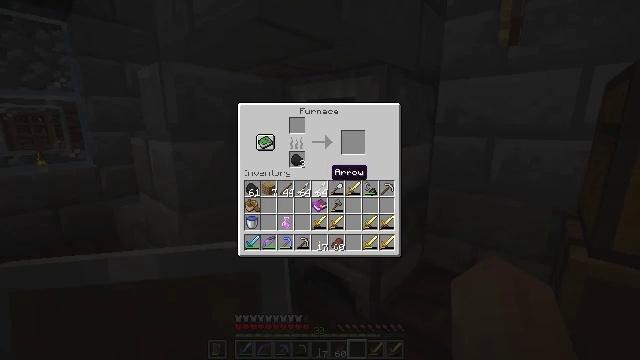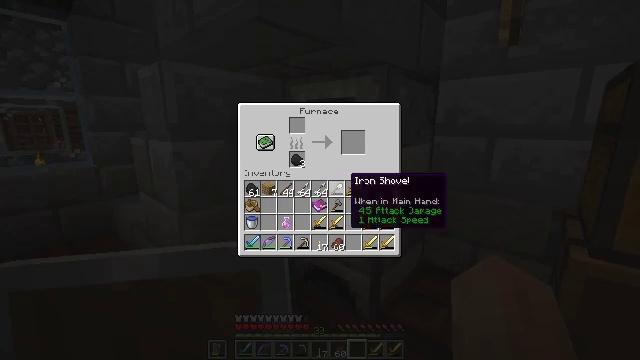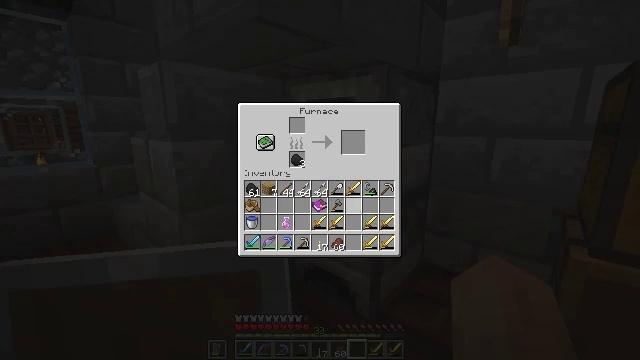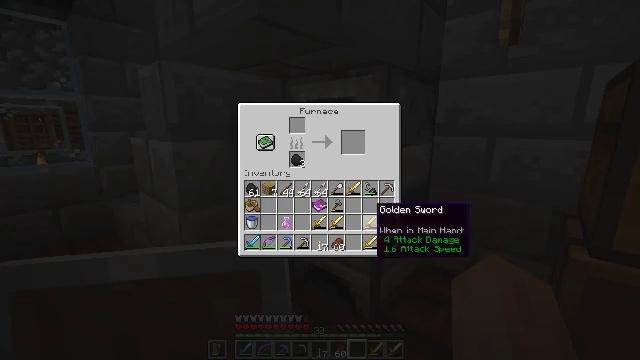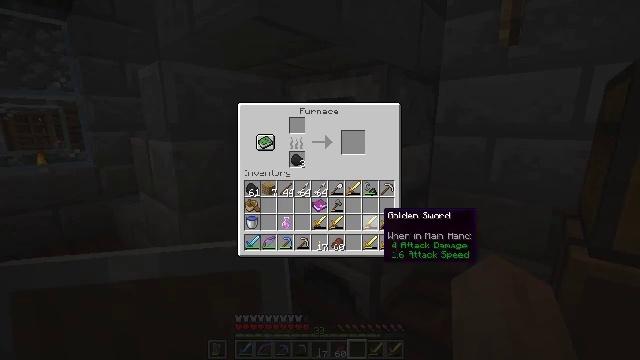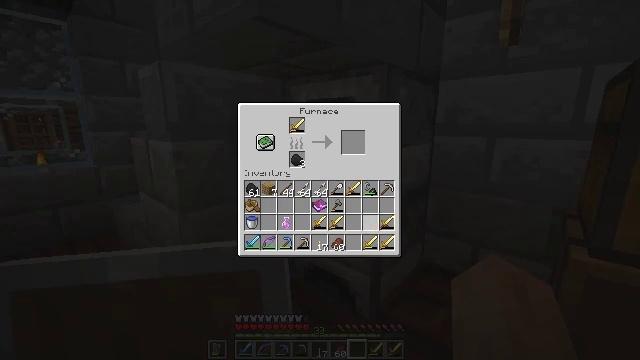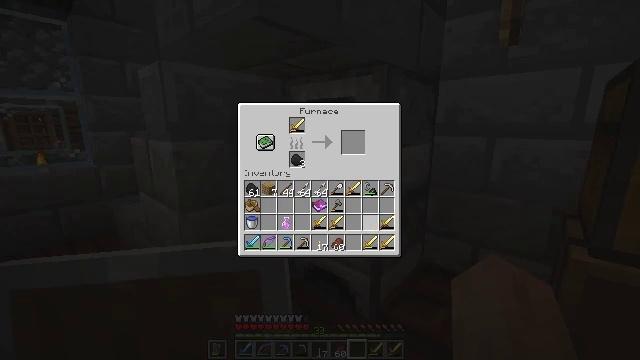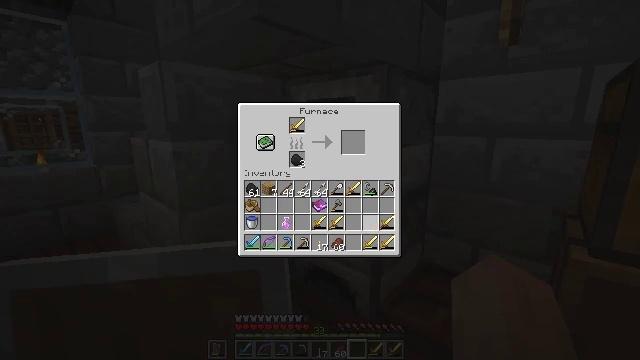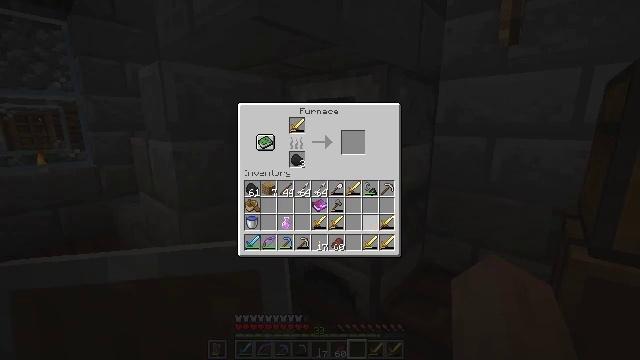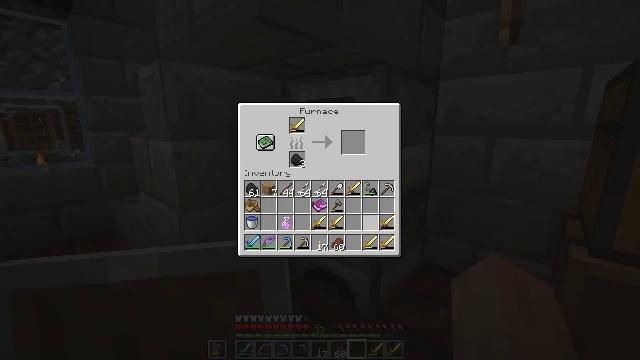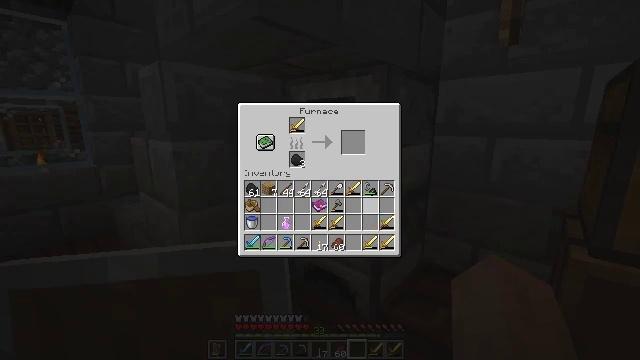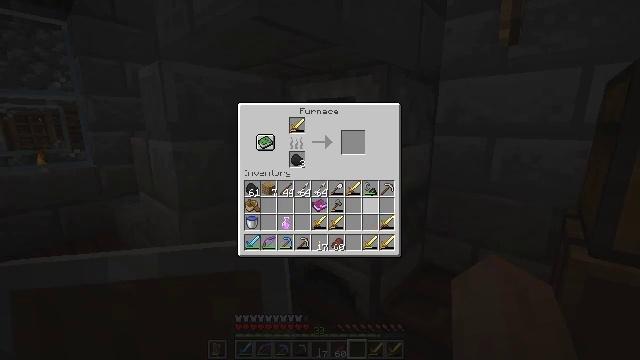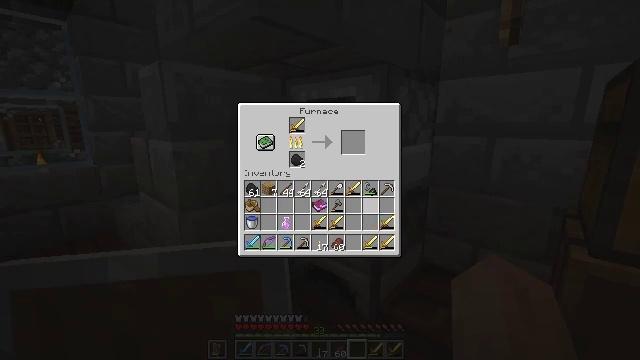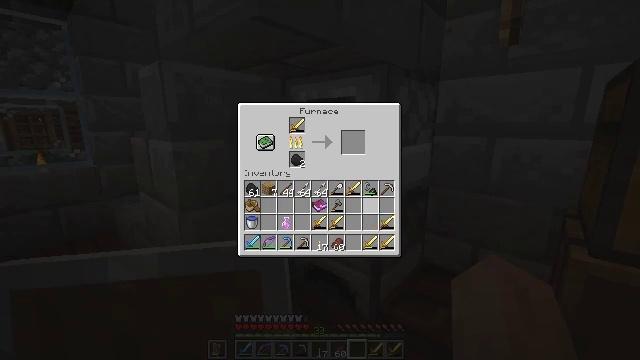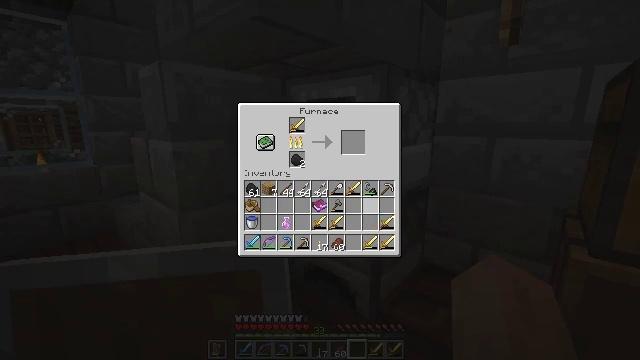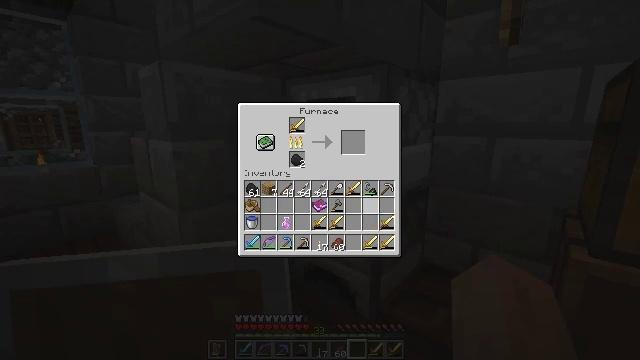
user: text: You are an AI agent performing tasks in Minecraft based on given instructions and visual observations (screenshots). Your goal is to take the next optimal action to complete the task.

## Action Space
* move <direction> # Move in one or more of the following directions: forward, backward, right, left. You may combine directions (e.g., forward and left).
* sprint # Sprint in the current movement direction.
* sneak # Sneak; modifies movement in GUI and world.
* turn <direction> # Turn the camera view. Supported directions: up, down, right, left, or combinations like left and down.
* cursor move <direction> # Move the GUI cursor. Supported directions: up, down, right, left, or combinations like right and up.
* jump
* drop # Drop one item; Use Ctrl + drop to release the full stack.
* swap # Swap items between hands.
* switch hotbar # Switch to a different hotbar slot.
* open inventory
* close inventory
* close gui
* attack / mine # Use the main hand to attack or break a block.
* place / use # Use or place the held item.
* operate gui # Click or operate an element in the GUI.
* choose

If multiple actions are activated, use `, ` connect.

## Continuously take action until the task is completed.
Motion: motion action
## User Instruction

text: craft item air
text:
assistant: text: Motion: cursor move right and down
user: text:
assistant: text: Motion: sneak, cursor move right and down
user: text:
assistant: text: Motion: sneak, cursor move right and down
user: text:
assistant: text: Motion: sneak, cursor move right
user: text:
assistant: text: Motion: sneak, operate gui
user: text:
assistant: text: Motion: sneak
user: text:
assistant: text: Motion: sneak
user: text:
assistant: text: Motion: sneak
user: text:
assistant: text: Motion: sneak
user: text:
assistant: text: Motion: no_op
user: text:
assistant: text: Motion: cursor move left
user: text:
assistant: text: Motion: no_op
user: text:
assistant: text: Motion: no_op
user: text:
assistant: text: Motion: no_op
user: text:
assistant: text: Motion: no_op
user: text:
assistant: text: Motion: no_op
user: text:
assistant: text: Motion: no_op
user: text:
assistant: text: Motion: no_op
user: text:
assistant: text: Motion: no_op
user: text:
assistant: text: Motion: no_op
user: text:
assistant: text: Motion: no_op
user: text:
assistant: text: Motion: no_op
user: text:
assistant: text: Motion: no_op
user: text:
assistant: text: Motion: no_op
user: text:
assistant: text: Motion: no_op
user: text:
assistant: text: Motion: no_op
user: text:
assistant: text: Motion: no_op
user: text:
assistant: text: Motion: no_op
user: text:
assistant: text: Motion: no_op
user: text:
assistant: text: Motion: no_op